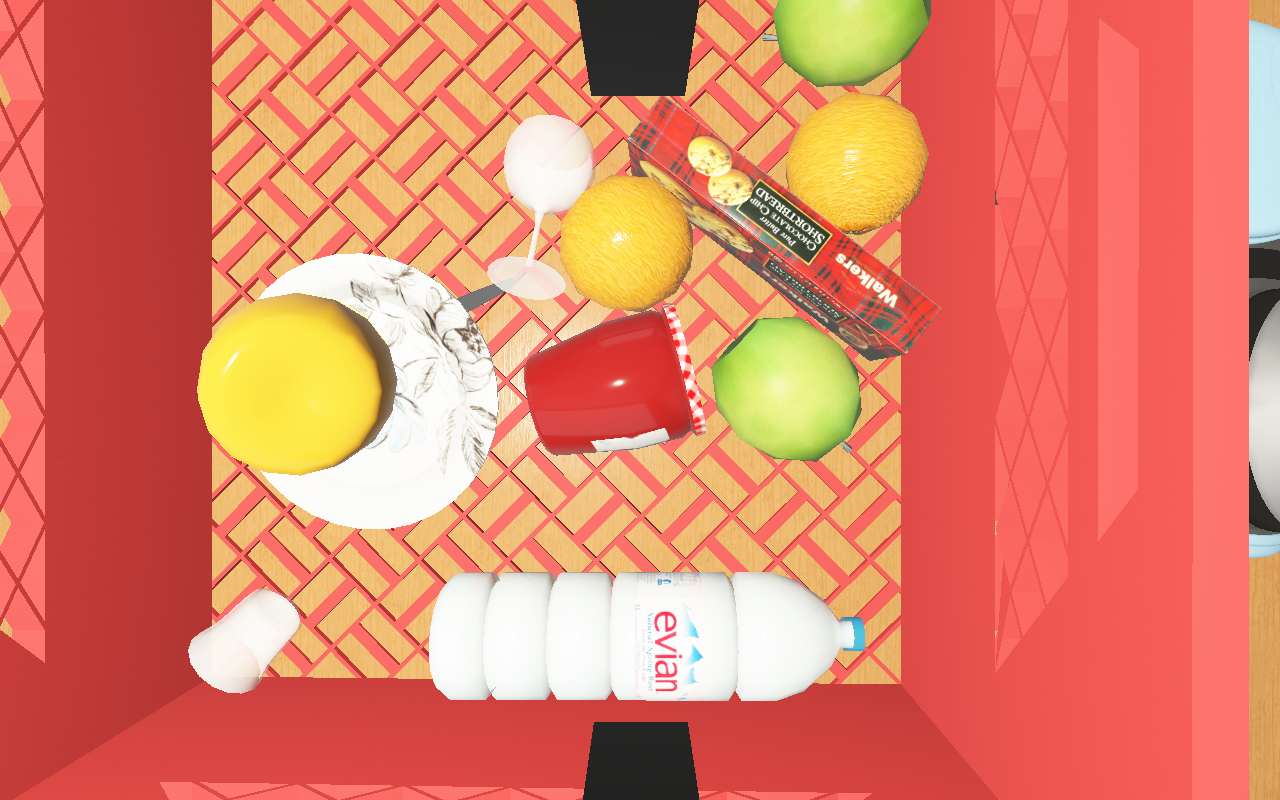
Objects in the scene:
carafe
water bottle
apple
orange
orange
cereal box
biscuit box